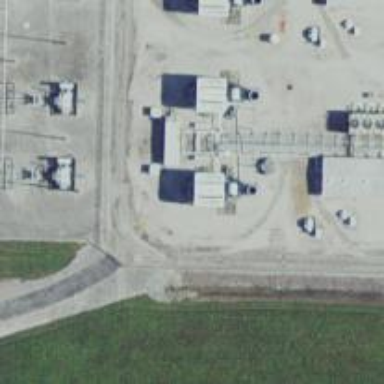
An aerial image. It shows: Gas-powered generator. It is gas turbine type generator.